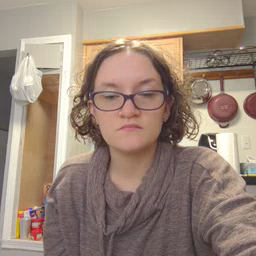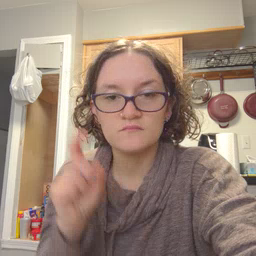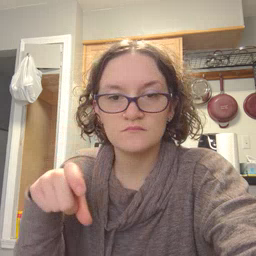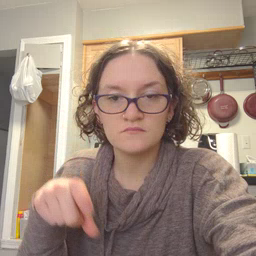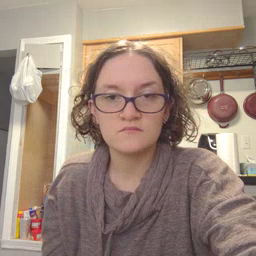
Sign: haveto